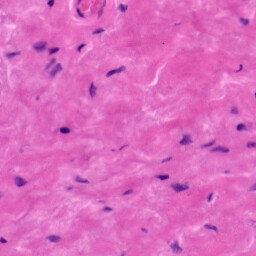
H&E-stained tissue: Tonsil